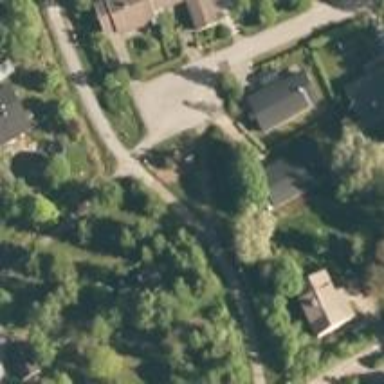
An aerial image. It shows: Asphalt cycleway.